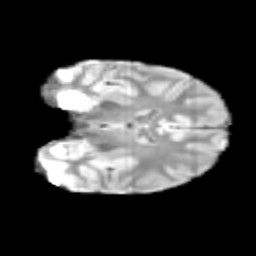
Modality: T2w
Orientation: coronal
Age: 9
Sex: male
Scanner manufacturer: siemens
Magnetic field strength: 3 T
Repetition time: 3.8 s
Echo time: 0.07 s